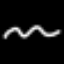
Label: squiggle